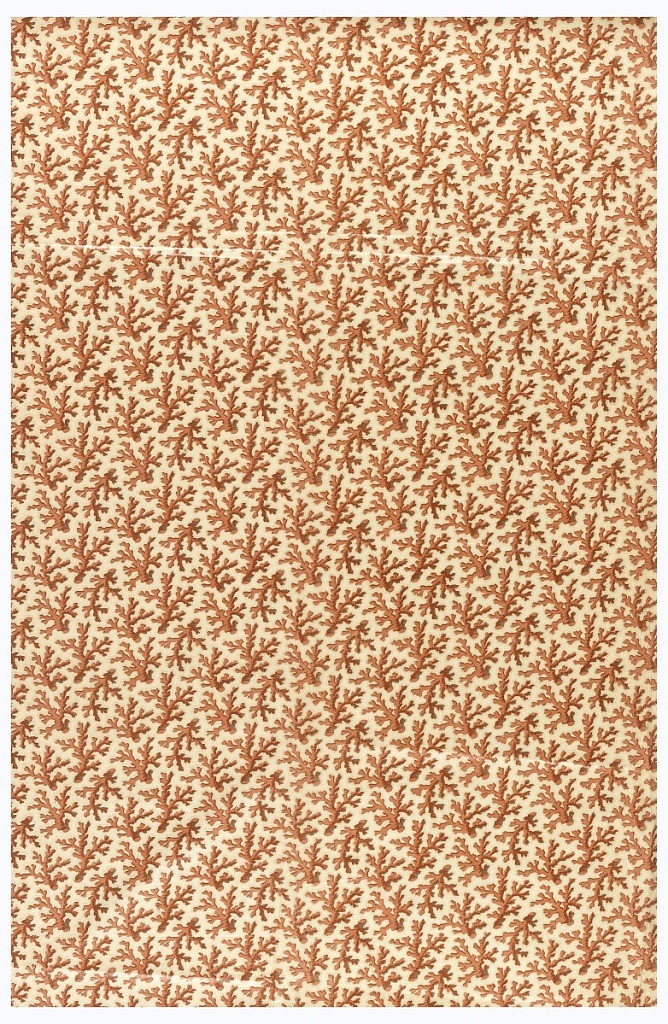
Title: Textile
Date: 1850–1900
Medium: cotton Technique: roller printed
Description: Overall pattern of coral branches surrounded by dots in two reds and brown. Fabric has original glaze.